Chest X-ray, PA view. Patient: 62 years old, sex M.
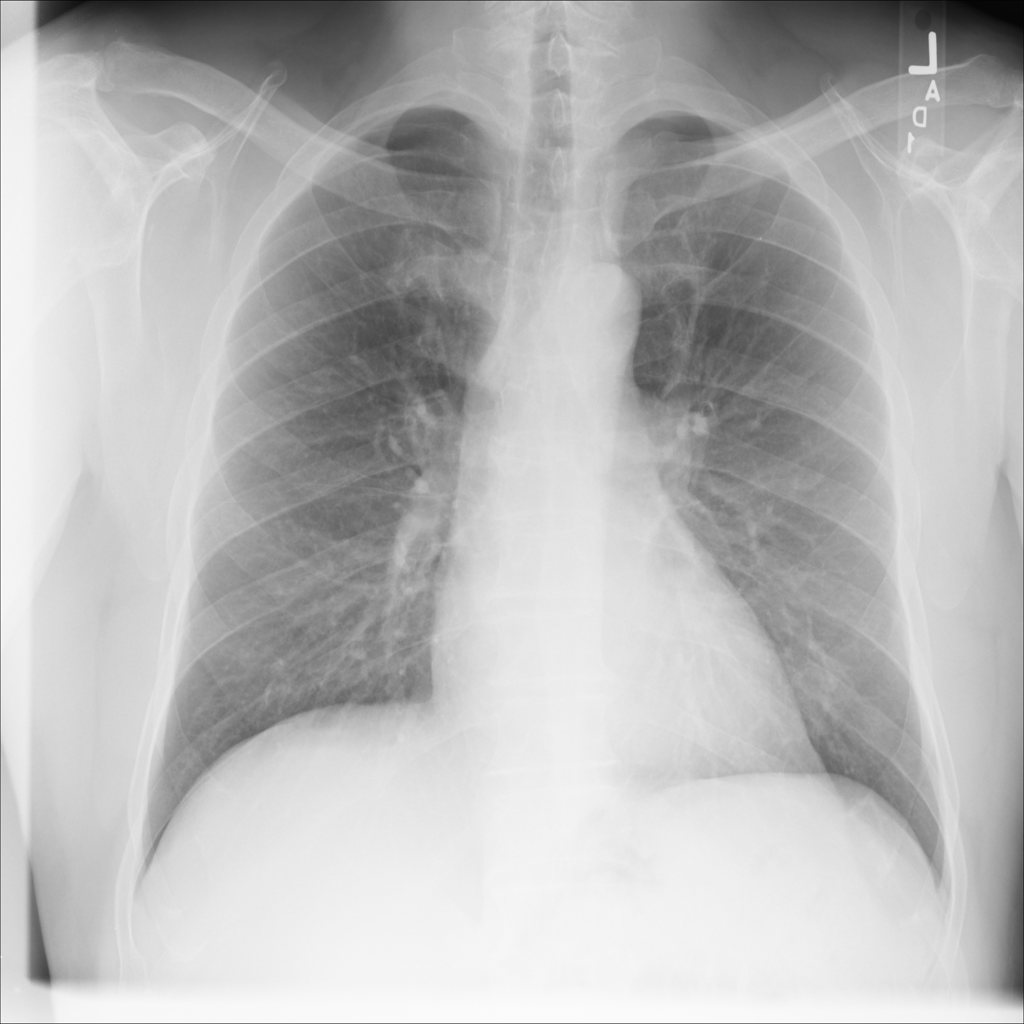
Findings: No Finding